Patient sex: M
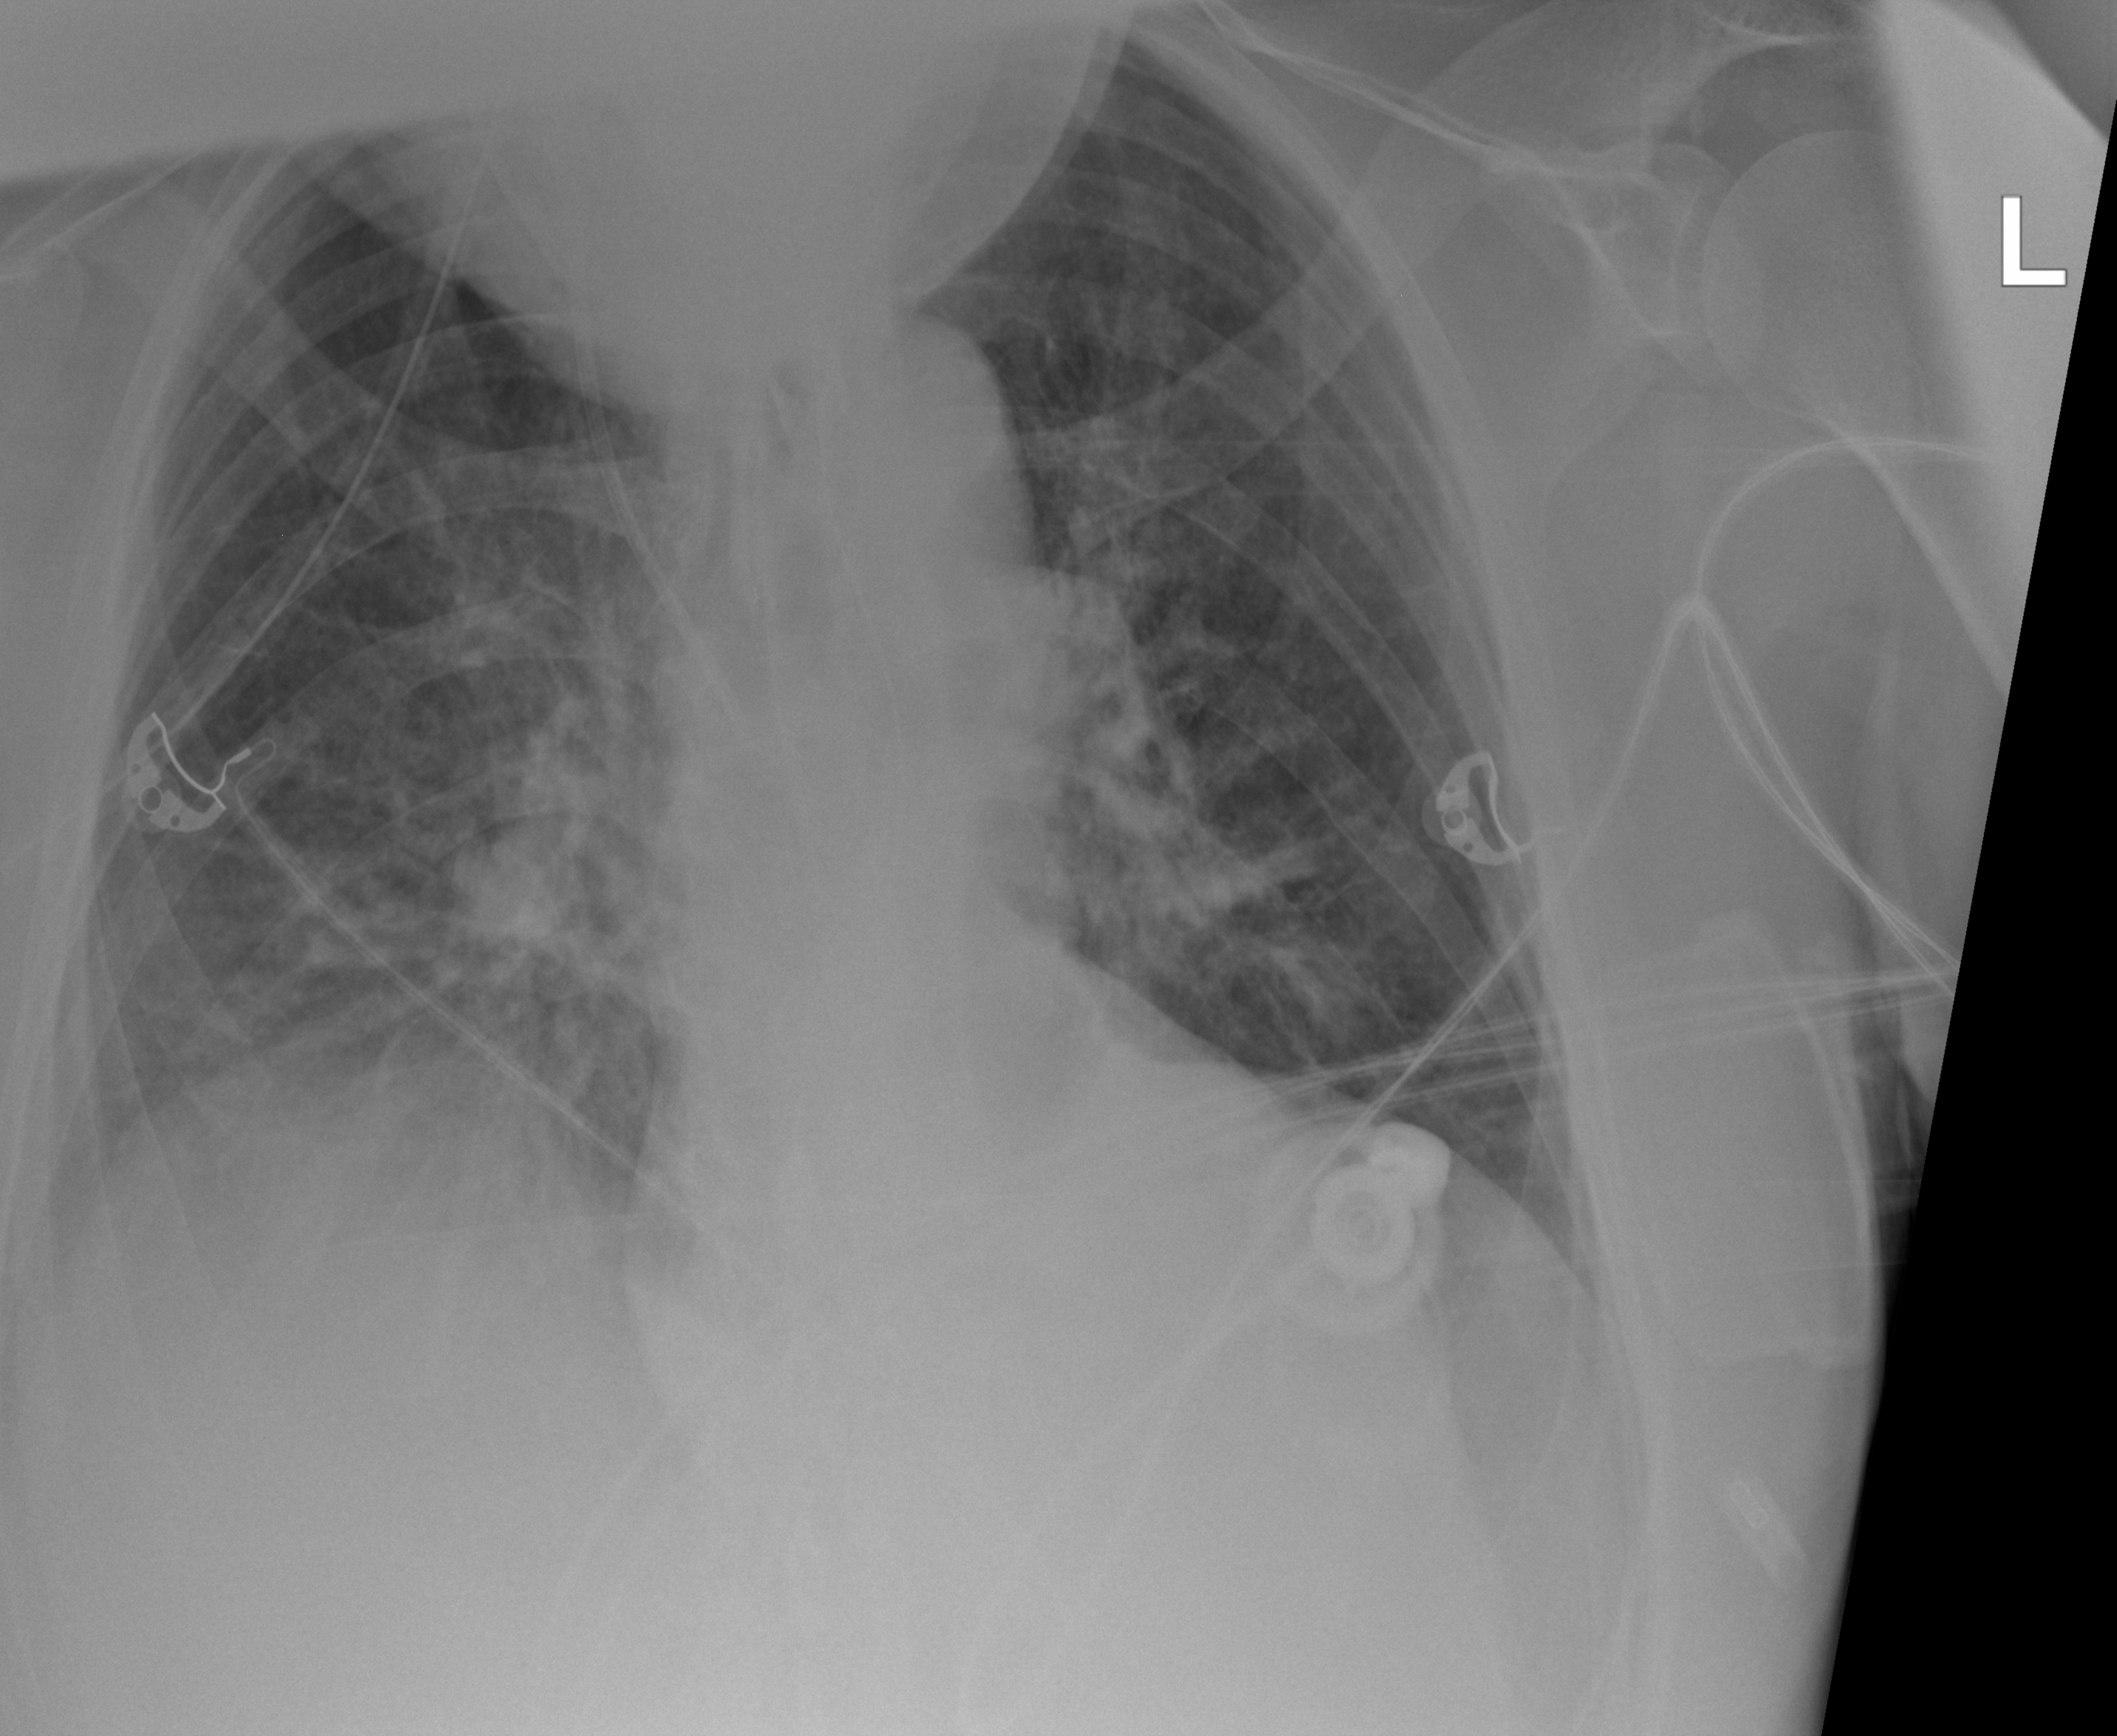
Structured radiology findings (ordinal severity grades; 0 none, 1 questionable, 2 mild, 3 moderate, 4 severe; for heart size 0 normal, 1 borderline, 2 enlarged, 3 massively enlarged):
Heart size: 0
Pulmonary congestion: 0
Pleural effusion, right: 2
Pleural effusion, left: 0
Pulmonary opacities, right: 3
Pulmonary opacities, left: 2
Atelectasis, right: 2
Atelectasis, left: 2